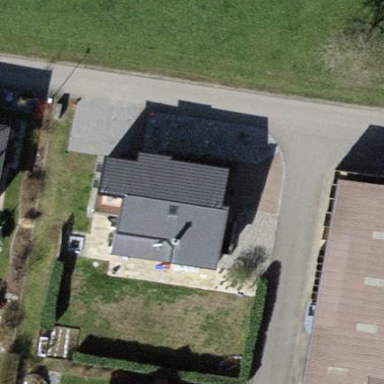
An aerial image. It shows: Simple and straightforward house.